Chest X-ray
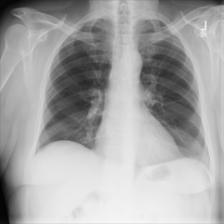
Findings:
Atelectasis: negative
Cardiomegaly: negative
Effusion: negative
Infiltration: negative
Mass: negative
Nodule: negative
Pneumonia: negative
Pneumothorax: negative
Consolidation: negative
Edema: negative
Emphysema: negative
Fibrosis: negative
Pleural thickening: negative
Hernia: negative